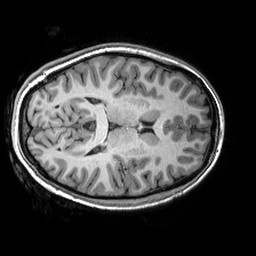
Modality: T1w
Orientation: axial
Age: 25
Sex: female
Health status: healthy
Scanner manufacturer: siemens
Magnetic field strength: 3 T
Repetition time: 2.53 s
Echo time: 0.00288 s